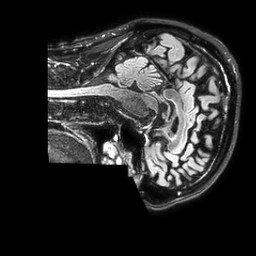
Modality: FLAIR
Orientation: sagittal
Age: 70
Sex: male
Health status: ill
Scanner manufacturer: philips
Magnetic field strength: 3 T
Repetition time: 4.8 s
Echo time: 0.34 s